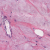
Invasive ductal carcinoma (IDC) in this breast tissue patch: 1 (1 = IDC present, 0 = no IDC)